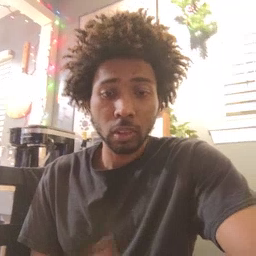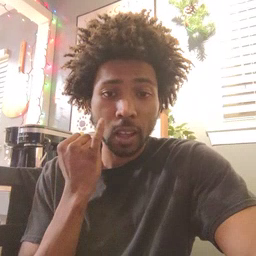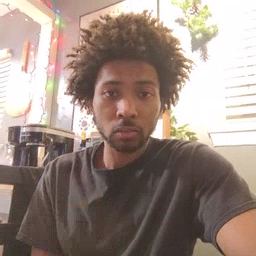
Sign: if